Question: I've been doing a lot of research and trying to find a guide that can teach me how to correctly embed a YouTube video directly to my 'JFrame'. I've read all of the Google Developers guides on the but can't find just what I'm looking to do.
I'm trying to embed a YouTube video straight to the 'JFrame' using an init in my main method. For example:
'''
/**
* Main
* @param args
* @throws IOException
*/
public static void main(String[] args) throws IOException {
try {
UIManager.setLookAndFeel(new NimbusLookAndFeel());
} catch (UnsupportedLookAndFeelException ulafe) {
Loader loader = new Loader();
loader.doFrame();
}
Start Loader = new Start();
Loader.setVisible(true);
}
/**
* Start
* @throws IOException
*/
public Start() throws IOException {
super("Ryan's Client Launcher version: '0.0.1'");
try {
getContentPane().setBackground(Color.BLACK);
setBackground(Color.BLACK);
BufferedImage image39 = ImageIO.read(getClass().getResourceAsStream("\jaggl\igs\39.png"));
this.setIconImage(image39);
this.setDefaultCloseOperation(JFrame.EXIT_ON_CLOSE);
this.setSize(new Dimension(launcherWidth, launcherHeight));
this.setLocationRelativeTo(null);
this.setResizable(false);
this.setUndecorated(true);
getContentPane().setLayout(null);
initWorldSelectInterface();
} catch (IOException e) {
System.out.println(e);
}
}
'''
Under where I have initiated my world select interface I would like to have "'initYouTubeVideo'"
I've created a void "'initYouTubeVideo'" and don't exactly understand how I can just embed the video & only the video. Say I make an update for my game & I make a YouTube video about it. I'd like to feature that video on my 'JFrame' (no comment Section or anything else just simply the YouTube video).
Could someone please give me a guide that I can learn from directly on how to Embed the YouTube video.
For this post I made an example JFrame to help you visually understand what I'm trying to accomplish. Here is the Image:

In the image the red is where I would place the YouTube player & The green is my interfaces. Now again say I made an update in my game & made a youtube video about it. I want to be able to just put the link to the video in & when someone runs the client they can click play & watch the video.
Note: I am using
I have looked at the following Guides:
Everything about the YouTube API found here: <URL>
Again All i want is just to add the video to the JFrame so my players can get video updates on the latest game content.
Thank you & Rep to those that can help me.
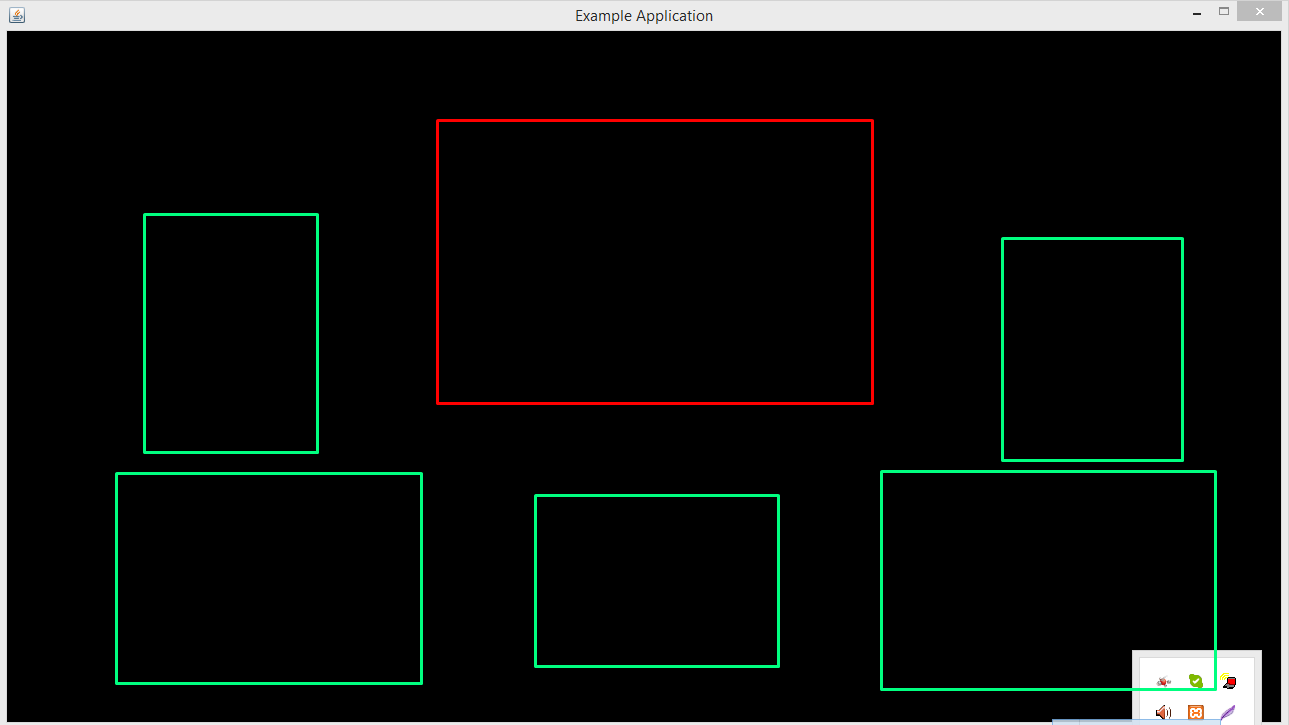
Answer: Here's the way I usualy use to embed YouTube videos into Swing application.
Instead of YouTube API a native browser component is embedded into JPanel using <URL>:
'''
public class YouTubeViewer {
public static void main(String[] args) {
NativeInterface.open();
SwingUtilities.invokeLater(new Runnable() {
public void run() {
JFrame frame = new JFrame("YouTube Viewer");
frame.setDefaultCloseOperation(WindowConstants.EXIT_ON_CLOSE);
frame.getContentPane().add(getBrowserPanel(), BorderLayout.CENTER);
frame.setSize(800, 600);
frame.setLocationByPlatform(true);
frame.setVisible(true);
}
});
NativeInterface.runEventPump();
// don't forget to properly close native components
Runtime.getRuntime().addShutdownHook(new Thread(new Runnable() {
@Override
public void run() {
NativeInterface.close();
}
}));
}
public static JPanel getBrowserPanel() {
JPanel webBrowserPanel = new JPanel(new BorderLayout());
JWebBrowser webBrowser = new JWebBrowser();
webBrowserPanel.add(webBrowser, BorderLayout.CENTER);
webBrowser.setBarsVisible(false);
webBrowser.navigate("https://www.youtube.com/v/b-Cr0EWwaTk?fs=1");
return webBrowserPanel;
}
}
'''
When running it looks like

The following libraries are necessary to launch an example above:
- - -
you can get all of them from a DJ Native Swing download package.